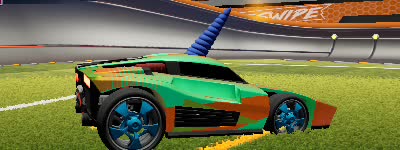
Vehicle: breakout